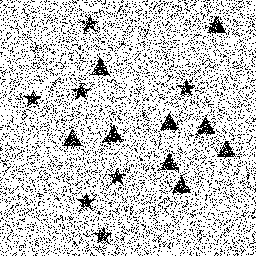
Squares: 0
Triangles: 9
Stars: 7
Total shapes: 16